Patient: sex F, age 71
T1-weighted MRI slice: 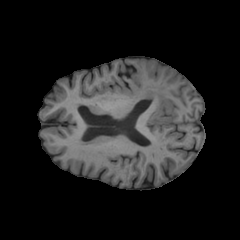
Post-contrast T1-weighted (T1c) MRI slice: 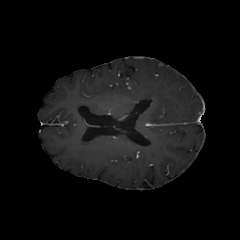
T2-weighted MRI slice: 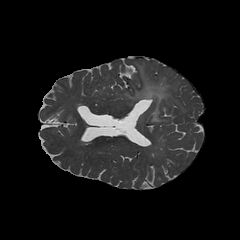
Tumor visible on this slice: yes
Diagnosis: Astrocytoma, IDH-mutant
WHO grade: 2